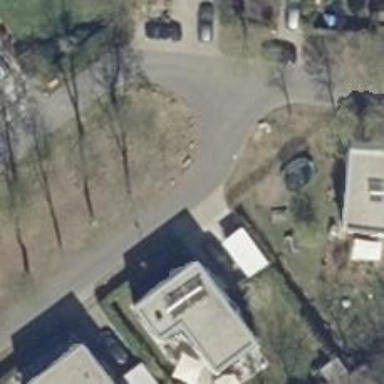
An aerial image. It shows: Smooth asphalt road in residential area.